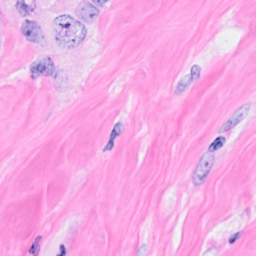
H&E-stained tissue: Breast